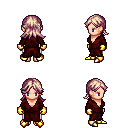
a pixel art fantasy rpg character, female body template, human, light skin, red robe, white pants, white blonde loose hair, gold gloves, gold boots, four views (front, back, left, right), 2x2 character sprite sheet, small pixel art, hard edges, no anti-aliasing